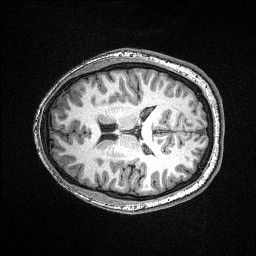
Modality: T1w
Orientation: axial
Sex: male
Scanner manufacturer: siemens
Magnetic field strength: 3 T
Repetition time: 2.3 s
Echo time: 0.00336 s